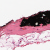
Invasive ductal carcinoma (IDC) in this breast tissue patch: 0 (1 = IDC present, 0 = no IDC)